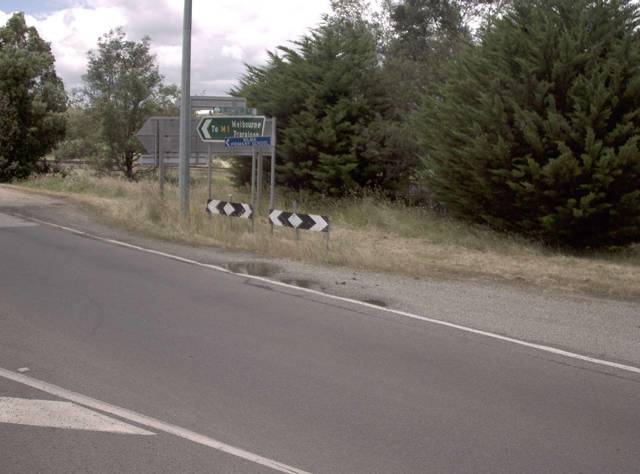
Region: Australia
Coordinates: -38.17, 145.968